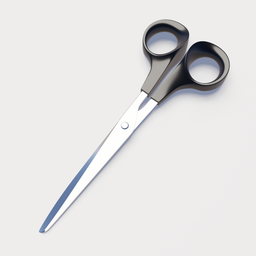
Label: tools